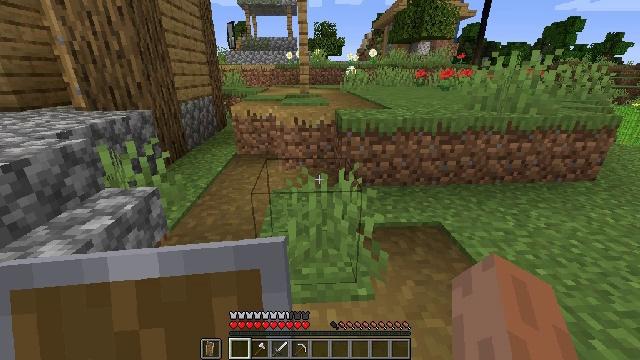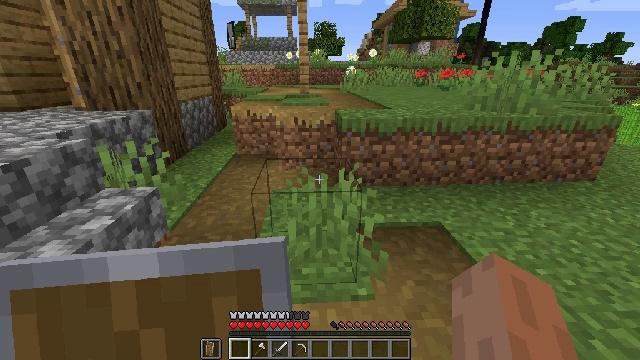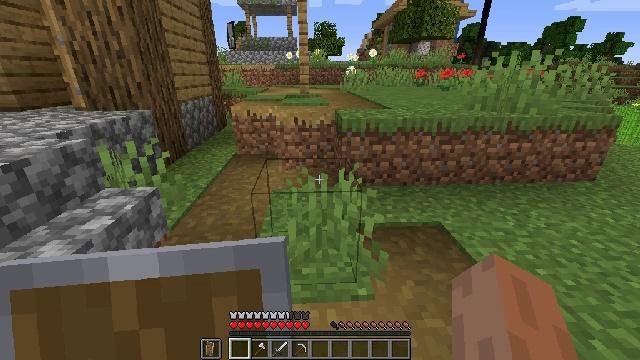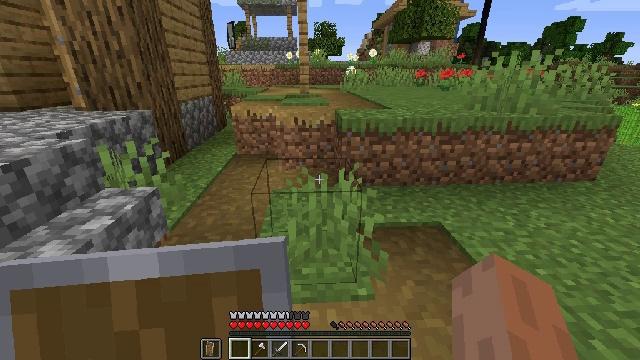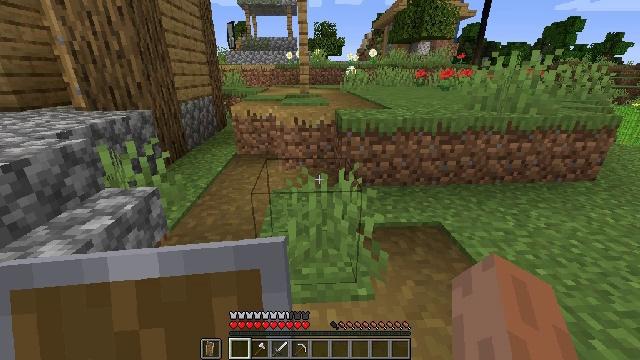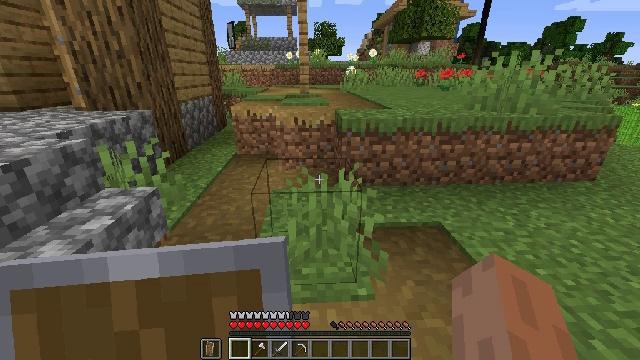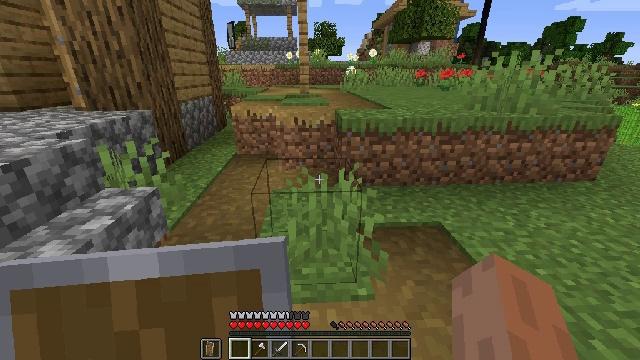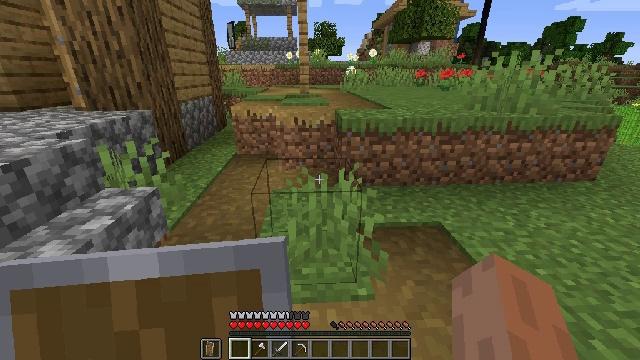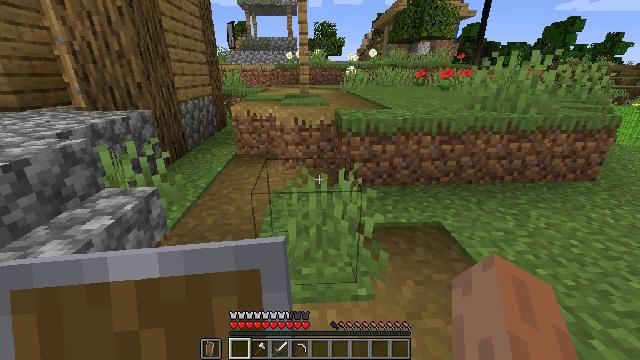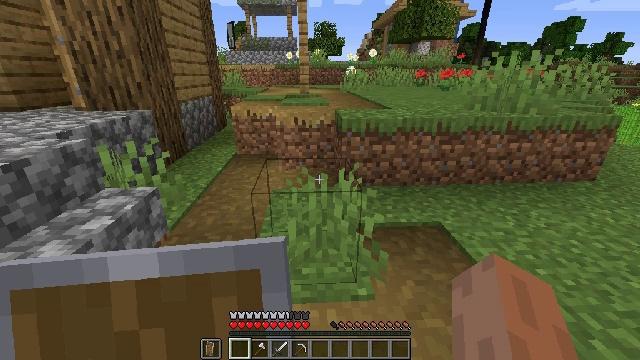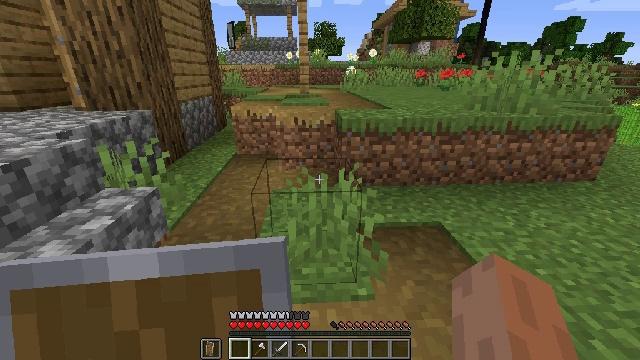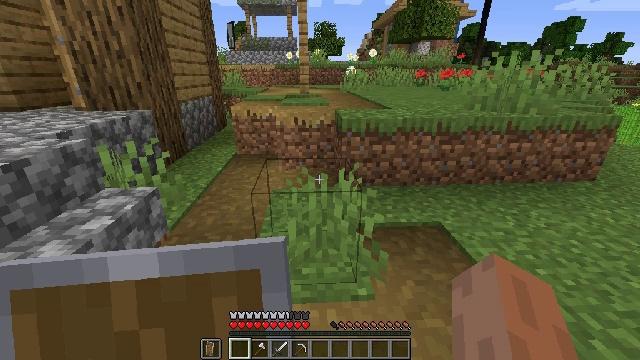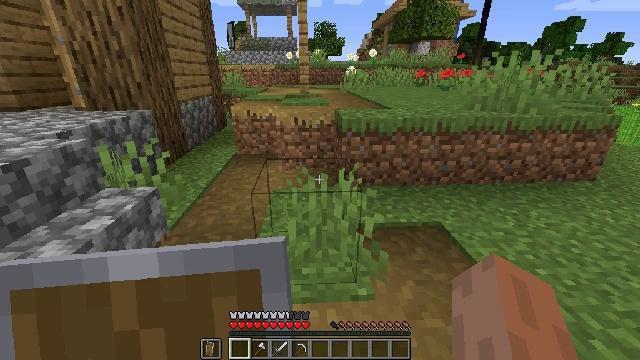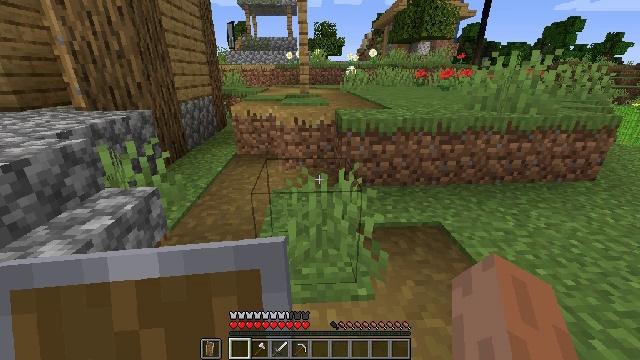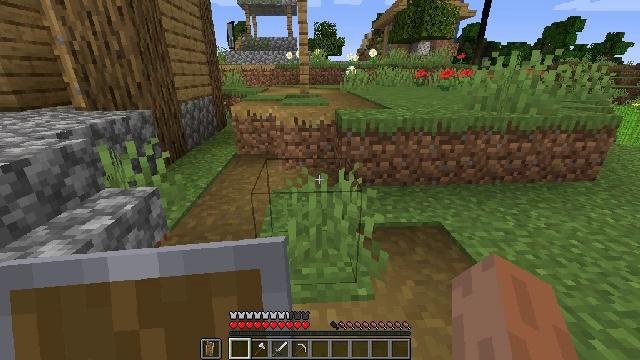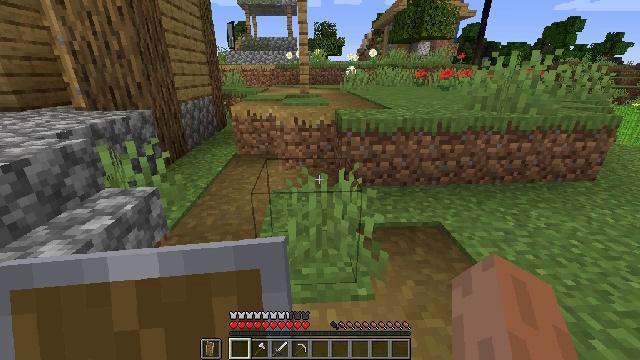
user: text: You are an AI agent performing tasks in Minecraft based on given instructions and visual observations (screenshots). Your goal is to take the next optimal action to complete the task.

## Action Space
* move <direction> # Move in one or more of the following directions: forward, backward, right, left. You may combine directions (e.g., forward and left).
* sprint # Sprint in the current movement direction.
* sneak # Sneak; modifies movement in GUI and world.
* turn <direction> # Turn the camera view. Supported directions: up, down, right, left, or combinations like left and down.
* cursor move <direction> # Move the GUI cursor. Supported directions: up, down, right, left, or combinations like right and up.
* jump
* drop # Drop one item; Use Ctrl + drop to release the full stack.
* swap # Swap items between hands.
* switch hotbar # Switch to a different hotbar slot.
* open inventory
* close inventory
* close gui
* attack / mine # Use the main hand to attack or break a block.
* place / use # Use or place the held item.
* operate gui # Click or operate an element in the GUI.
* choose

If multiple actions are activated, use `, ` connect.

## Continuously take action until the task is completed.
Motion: motion action
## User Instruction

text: craft item air
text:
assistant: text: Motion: no_op
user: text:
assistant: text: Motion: no_op
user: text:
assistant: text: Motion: no_op
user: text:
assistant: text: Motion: no_op
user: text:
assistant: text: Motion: no_op
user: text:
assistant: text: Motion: no_op
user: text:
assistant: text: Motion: no_op
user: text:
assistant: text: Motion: no_op
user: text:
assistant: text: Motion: no_op
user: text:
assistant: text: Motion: no_op
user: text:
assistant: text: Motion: no_op
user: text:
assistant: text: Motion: no_op
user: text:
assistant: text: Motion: no_op
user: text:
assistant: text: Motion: no_op
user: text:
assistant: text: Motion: no_op
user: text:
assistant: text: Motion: no_op
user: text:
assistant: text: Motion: no_op
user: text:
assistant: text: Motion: no_op
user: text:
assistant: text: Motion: no_op
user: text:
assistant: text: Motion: no_op
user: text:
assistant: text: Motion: no_op
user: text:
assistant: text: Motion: no_op
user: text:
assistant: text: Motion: no_op
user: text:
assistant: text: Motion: no_op
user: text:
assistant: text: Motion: no_op
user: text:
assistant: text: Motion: no_op
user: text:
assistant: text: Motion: no_op
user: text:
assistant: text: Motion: no_op
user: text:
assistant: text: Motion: no_op
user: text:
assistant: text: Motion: no_op